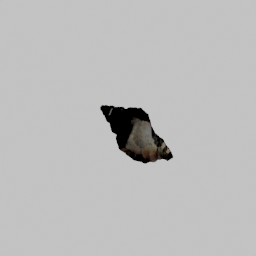
Label: animals